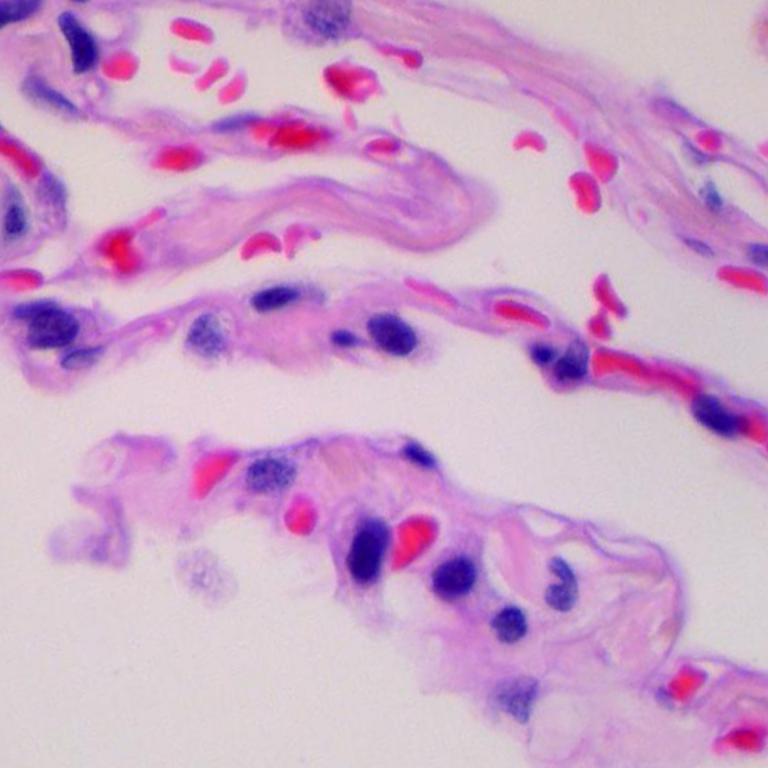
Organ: lung
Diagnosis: benign